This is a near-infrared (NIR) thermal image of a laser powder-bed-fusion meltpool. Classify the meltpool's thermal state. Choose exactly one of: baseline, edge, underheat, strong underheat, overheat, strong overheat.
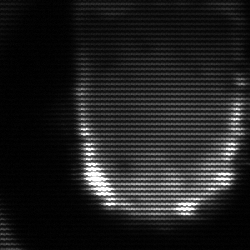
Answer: baseline